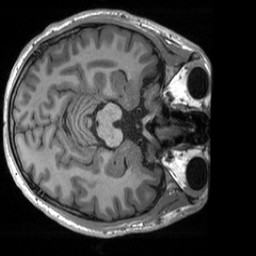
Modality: T1w
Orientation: axial
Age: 26
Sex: male
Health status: healthy
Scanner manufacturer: siemens
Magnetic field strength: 3 T
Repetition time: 2 s
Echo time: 0.00232 s